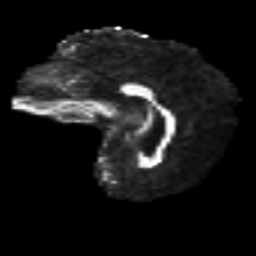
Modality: FA
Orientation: sagittal
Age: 46
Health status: ill
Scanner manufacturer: philips
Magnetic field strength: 3 T
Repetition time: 9 s
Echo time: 0.127 s